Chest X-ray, PA view. Patient: 34 years old, sex F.
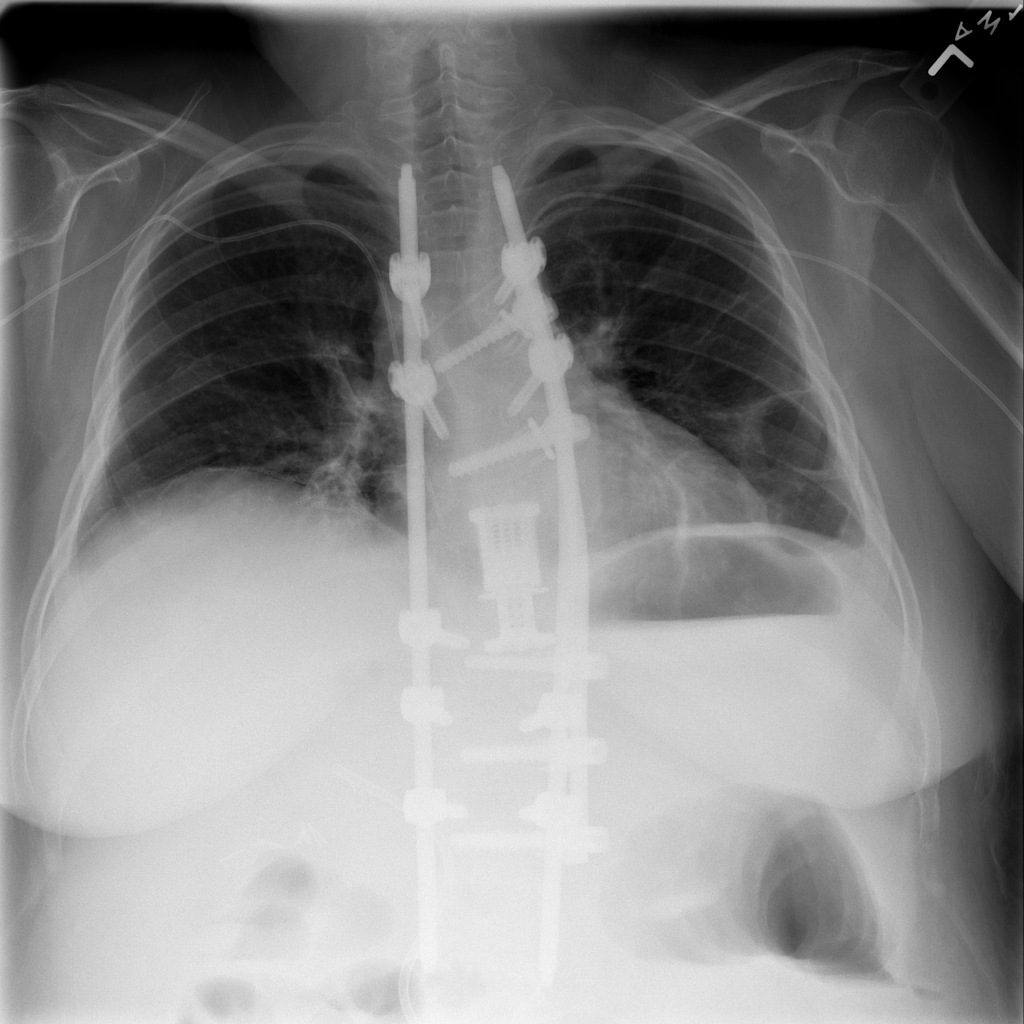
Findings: No Finding